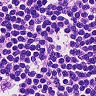
Metastatic tissue present: no